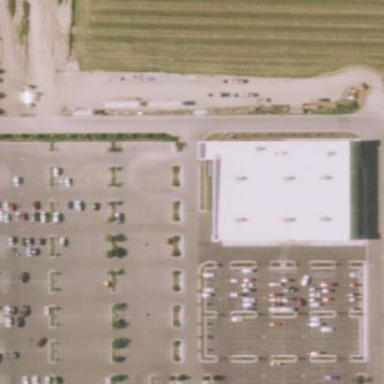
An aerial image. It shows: Department store building.